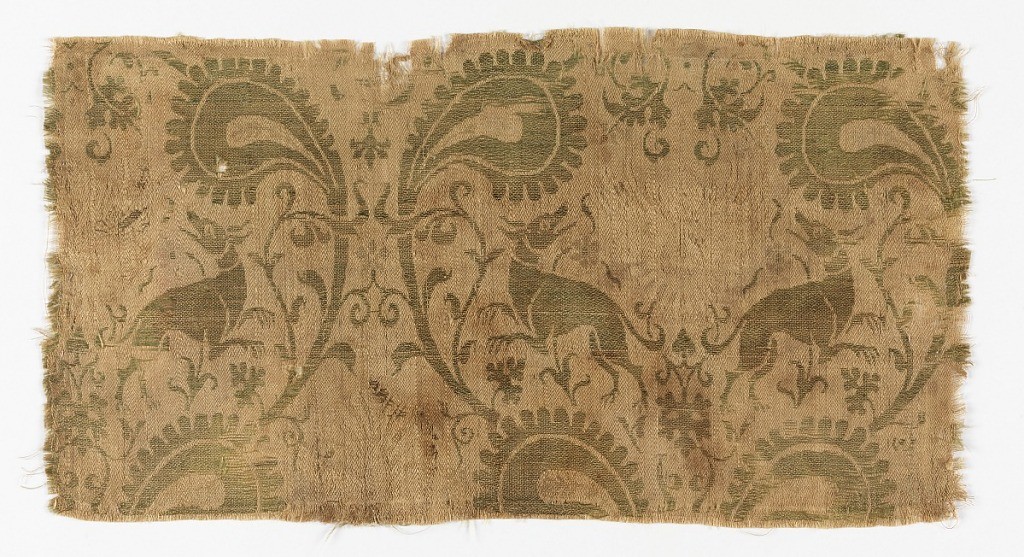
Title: Fragment
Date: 14th century
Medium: silk Technique: two integrated fabric structures, 2/1 twill and plain weave
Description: Affronted hounds between stylized leaves in olive green and tan.